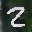
Label: 2